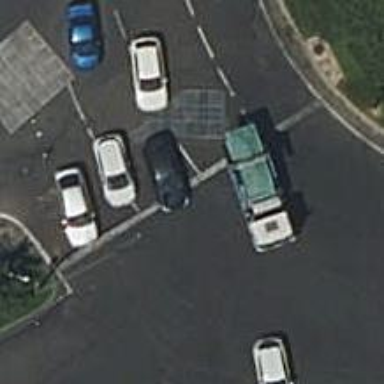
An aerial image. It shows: Road with traffic signals.